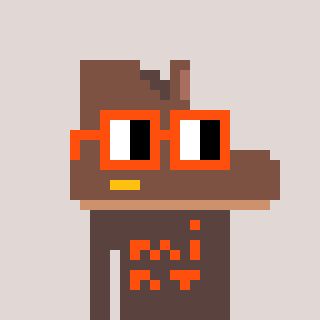
a pixel art character with square orange glasses, a boot-shaped head and a darkbrown-colored body on a warm background